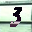
Label: 3